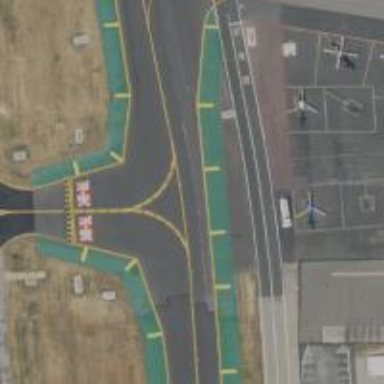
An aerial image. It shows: Image of taxiway at airport.